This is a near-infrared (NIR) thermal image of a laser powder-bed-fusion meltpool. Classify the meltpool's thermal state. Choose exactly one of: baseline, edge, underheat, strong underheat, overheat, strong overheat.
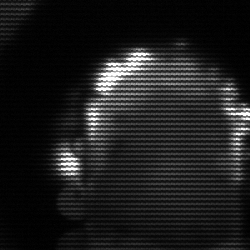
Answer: baseline